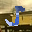
Label: 5